Question: I am testing my game over method when u tap the display sides across from the the right side of the screen (self.frame.size.width) to the center(self.frame.size.width/2) then when u tap again it sides back to (self.frame.size.width)(off the screen)
instead of changing all my varibles in my reset method i want to create a new scene of the same scene.
'''
GameScene* NewScene = [GameScene sceneWithSize:self.view.bounds.size];
NewScene.scaleMode = SKSceneScaleModeAspectFill;
[self.view presentScene:NewScene];
'''
my viewcontroller
'''
scene.scaleMode = SKSceneScaleModeAspectFill;
'''
It works but (its suppose to be off the screen) and also its size increased.

'''
-(void)touchesBegan:(NSSet *)touches withEvent:(UIEvent *)event {
[self gameover];
if(direction == 1){
[self reset];
}
[self endInterFace];
for (UITouch *touch in touches) {
location = [touch locationInNode:self];
}
[self handleDirectionChange];
}
-(void)gameover{
[score_Display runAction:[SKAction moveTo:CGPointMake(self.frame.size.width/2, self.frame.size.height/2+50) duration:0.30]];
[ScoreFINAL runAction:[SKAction moveTo:CGPointMake(self.frame.size.width/2, self.frame.size.height/2+50) duration:0.30]];
[highScoreFINAL runAction:[SKAction moveTo:CGPointMake(self.frame.size.width/2, self.frame.size.height/2-35) duration:0.30]];
[score_Retry runAction:[SKAction moveTo:CGPointMake(self.frame.size.width/2, self.frame.size.height/2-120) duration:0.40]];
[score_Rate runAction:[SKAction moveTo:CGPointMake(self.frame.size.width/2, self.frame.size.height/2-220) duration:0.55]];
[score_Share runAction:[SKAction moveTo:CGPointMake(self.frame.size.width/2, self.frame.size.height/2-300) duration:0.75]];
}
-(void)reset{
[score_Display runAction:[SKAction moveTo:score_DisplayXY duration:0.30]];
[ScoreFINAL runAction:[SKAction moveTo:CGPointMake(self.frame.size.width, self.frame.size.height/2+50) duration:0.30]];
[highScoreFINAL runAction:[SKAction moveTo:CGPointMake(self.frame.size.width, self.frame.size.height/2-35) duration:0.30]];
[score_Retry runAction:[SKAction moveTo:score_RetryXY duration:0.40]];
[score_Rate runAction:[SKAction moveTo:score_RateXY duration:0.55]];
[score_Share runAction:[SKAction moveTo:score_ShareXY duration:0.75]];
GameScene* NewScene = [GameScene sceneWithSize:self.view.bounds.size];
NewScene.scaleMode = SKSceneScaleModeAspectFill;
[self.view presentScene:NewScene];
}
'''
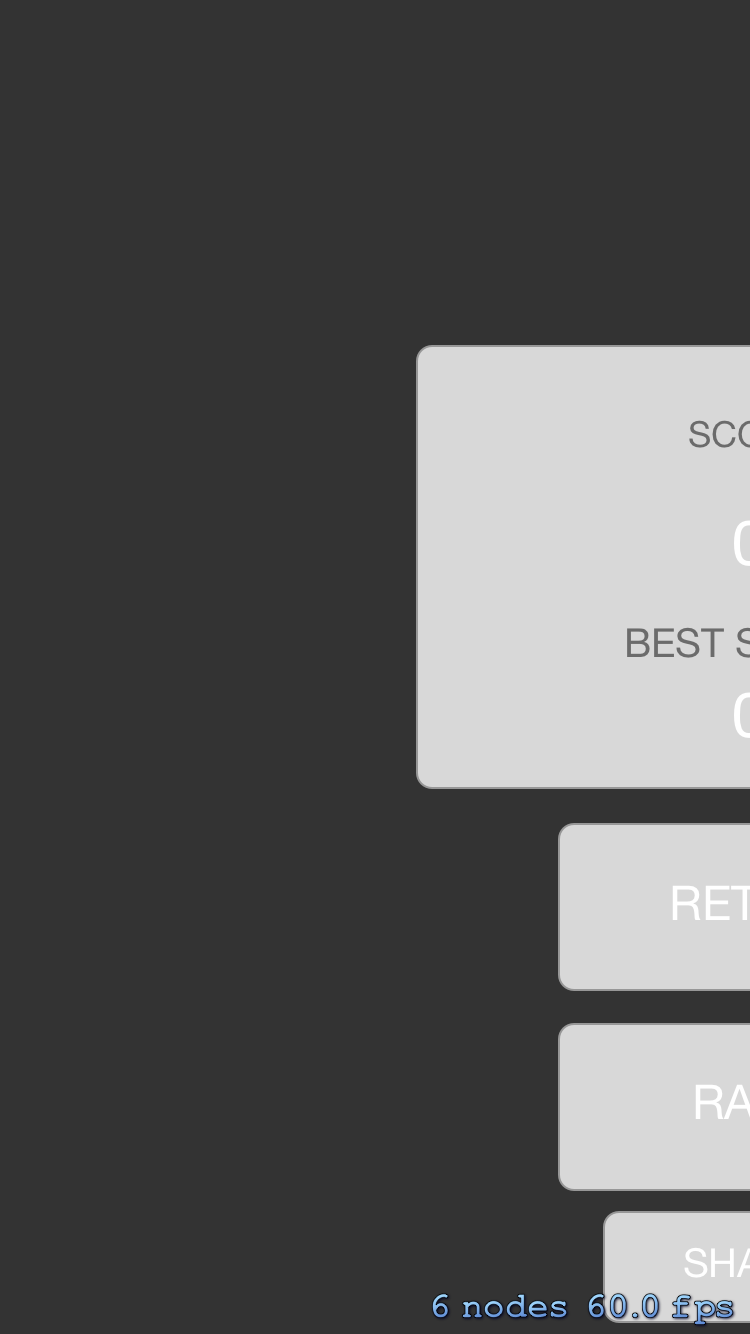
Answer: As stated in the comments, the issue was that the view might be distorted because of the aspect ratio
solution:
Replace
'''
GameScene* NewScene = [GameScene sceneWithSize:self.view.bounds.size];
'''
With
'''
GameScene* NewScene = [GameScene sceneWithSize:self.frame.size];
'''